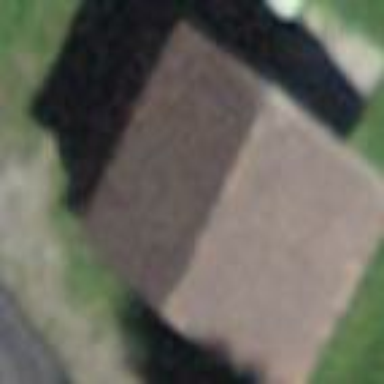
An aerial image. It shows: Barn.